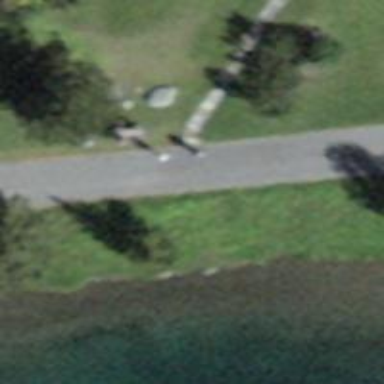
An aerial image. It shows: Burlywood bench.